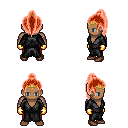
a pixel art fantasy rpg character, male body template, human, dark skin, gray robe, red pants, red long topknot hairstyle, gold tiara, gold gloves, brown shoes, four views (front, back, left, right), 2x2 character sprite sheet, small pixel art, hard edges, no anti-aliasing